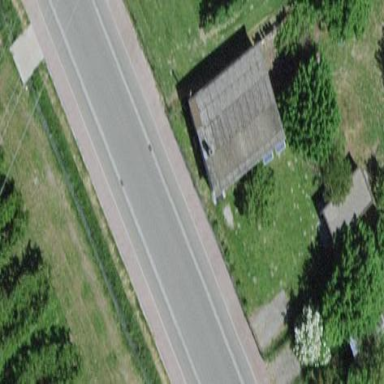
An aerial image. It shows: Cabin.